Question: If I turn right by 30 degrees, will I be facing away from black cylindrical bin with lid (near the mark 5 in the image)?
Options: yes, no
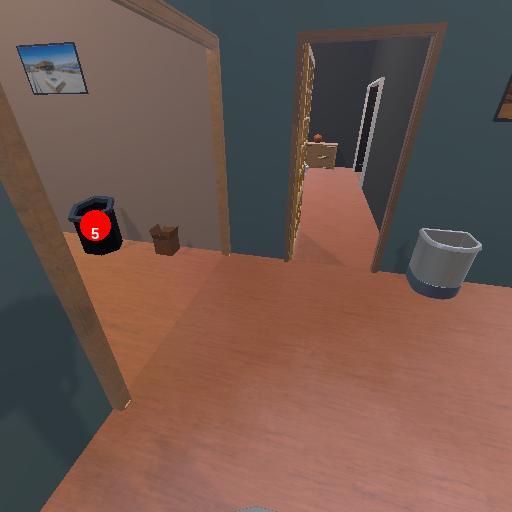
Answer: yes